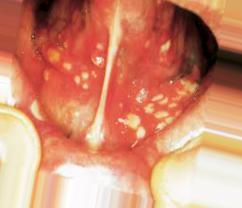
Condition: Mouth Ulcer